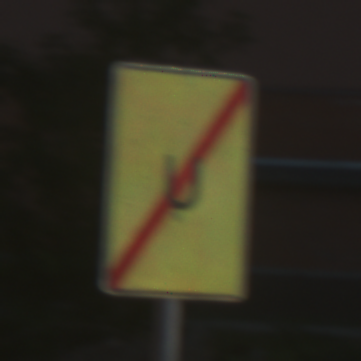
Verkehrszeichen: EndeUmleitung
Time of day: MorningAfternoon
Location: Outdoor (Suburban)
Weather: PartlyCloudy
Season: NotSpecified
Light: Natural